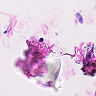
Metastatic tissue present: no